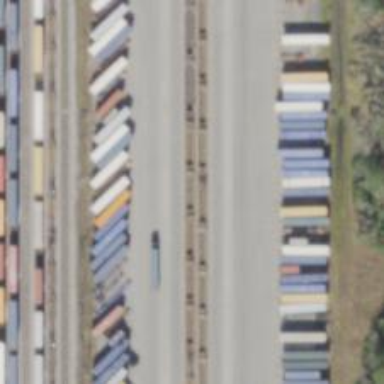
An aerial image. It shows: Railway yard in service.